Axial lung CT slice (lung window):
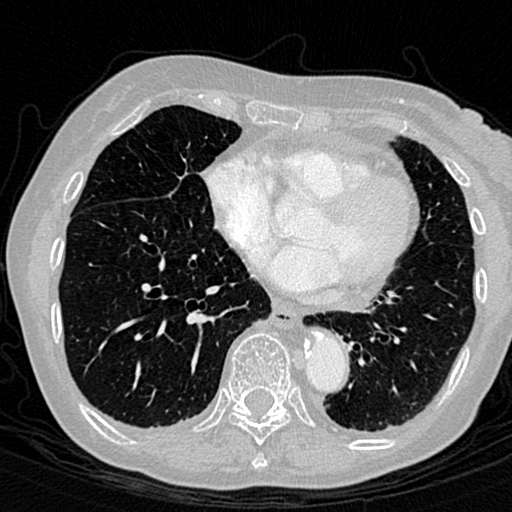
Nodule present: no